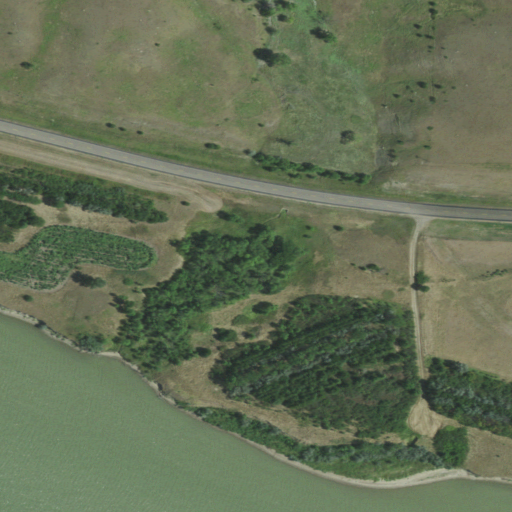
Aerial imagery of valley in South Dakota named Berry Draw containing grassland, open water, low intensity development, woody wetlands, open development, and medium intensity development